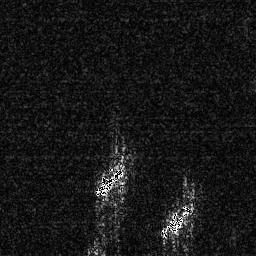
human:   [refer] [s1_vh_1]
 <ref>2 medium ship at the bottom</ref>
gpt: <box>[[35, 64, 49, 77, 0]], [[61, 78, 75, 93, 0]]</box>